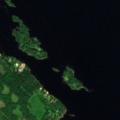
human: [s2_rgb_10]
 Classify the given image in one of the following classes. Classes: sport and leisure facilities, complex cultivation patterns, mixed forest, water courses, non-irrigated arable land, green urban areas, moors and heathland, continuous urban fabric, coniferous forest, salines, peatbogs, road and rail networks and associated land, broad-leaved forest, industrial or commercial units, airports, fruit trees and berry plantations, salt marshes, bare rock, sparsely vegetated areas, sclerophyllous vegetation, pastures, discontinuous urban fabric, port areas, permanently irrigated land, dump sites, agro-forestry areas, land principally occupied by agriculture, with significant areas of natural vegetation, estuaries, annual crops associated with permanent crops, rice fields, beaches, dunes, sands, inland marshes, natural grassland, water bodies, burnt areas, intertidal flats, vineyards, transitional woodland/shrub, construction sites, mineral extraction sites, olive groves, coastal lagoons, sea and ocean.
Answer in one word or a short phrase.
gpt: mixed forest, water bodies